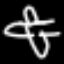
Label: airplane